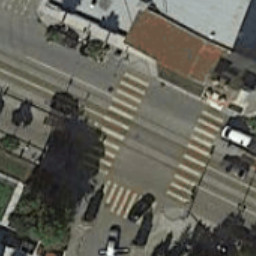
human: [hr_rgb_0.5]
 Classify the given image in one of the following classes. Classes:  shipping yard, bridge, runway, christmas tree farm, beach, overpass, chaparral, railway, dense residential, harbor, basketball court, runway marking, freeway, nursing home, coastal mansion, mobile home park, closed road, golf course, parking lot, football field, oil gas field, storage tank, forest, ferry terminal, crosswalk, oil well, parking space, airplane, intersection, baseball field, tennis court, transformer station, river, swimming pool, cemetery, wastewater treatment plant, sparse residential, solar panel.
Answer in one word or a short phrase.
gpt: crosswalk